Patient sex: M
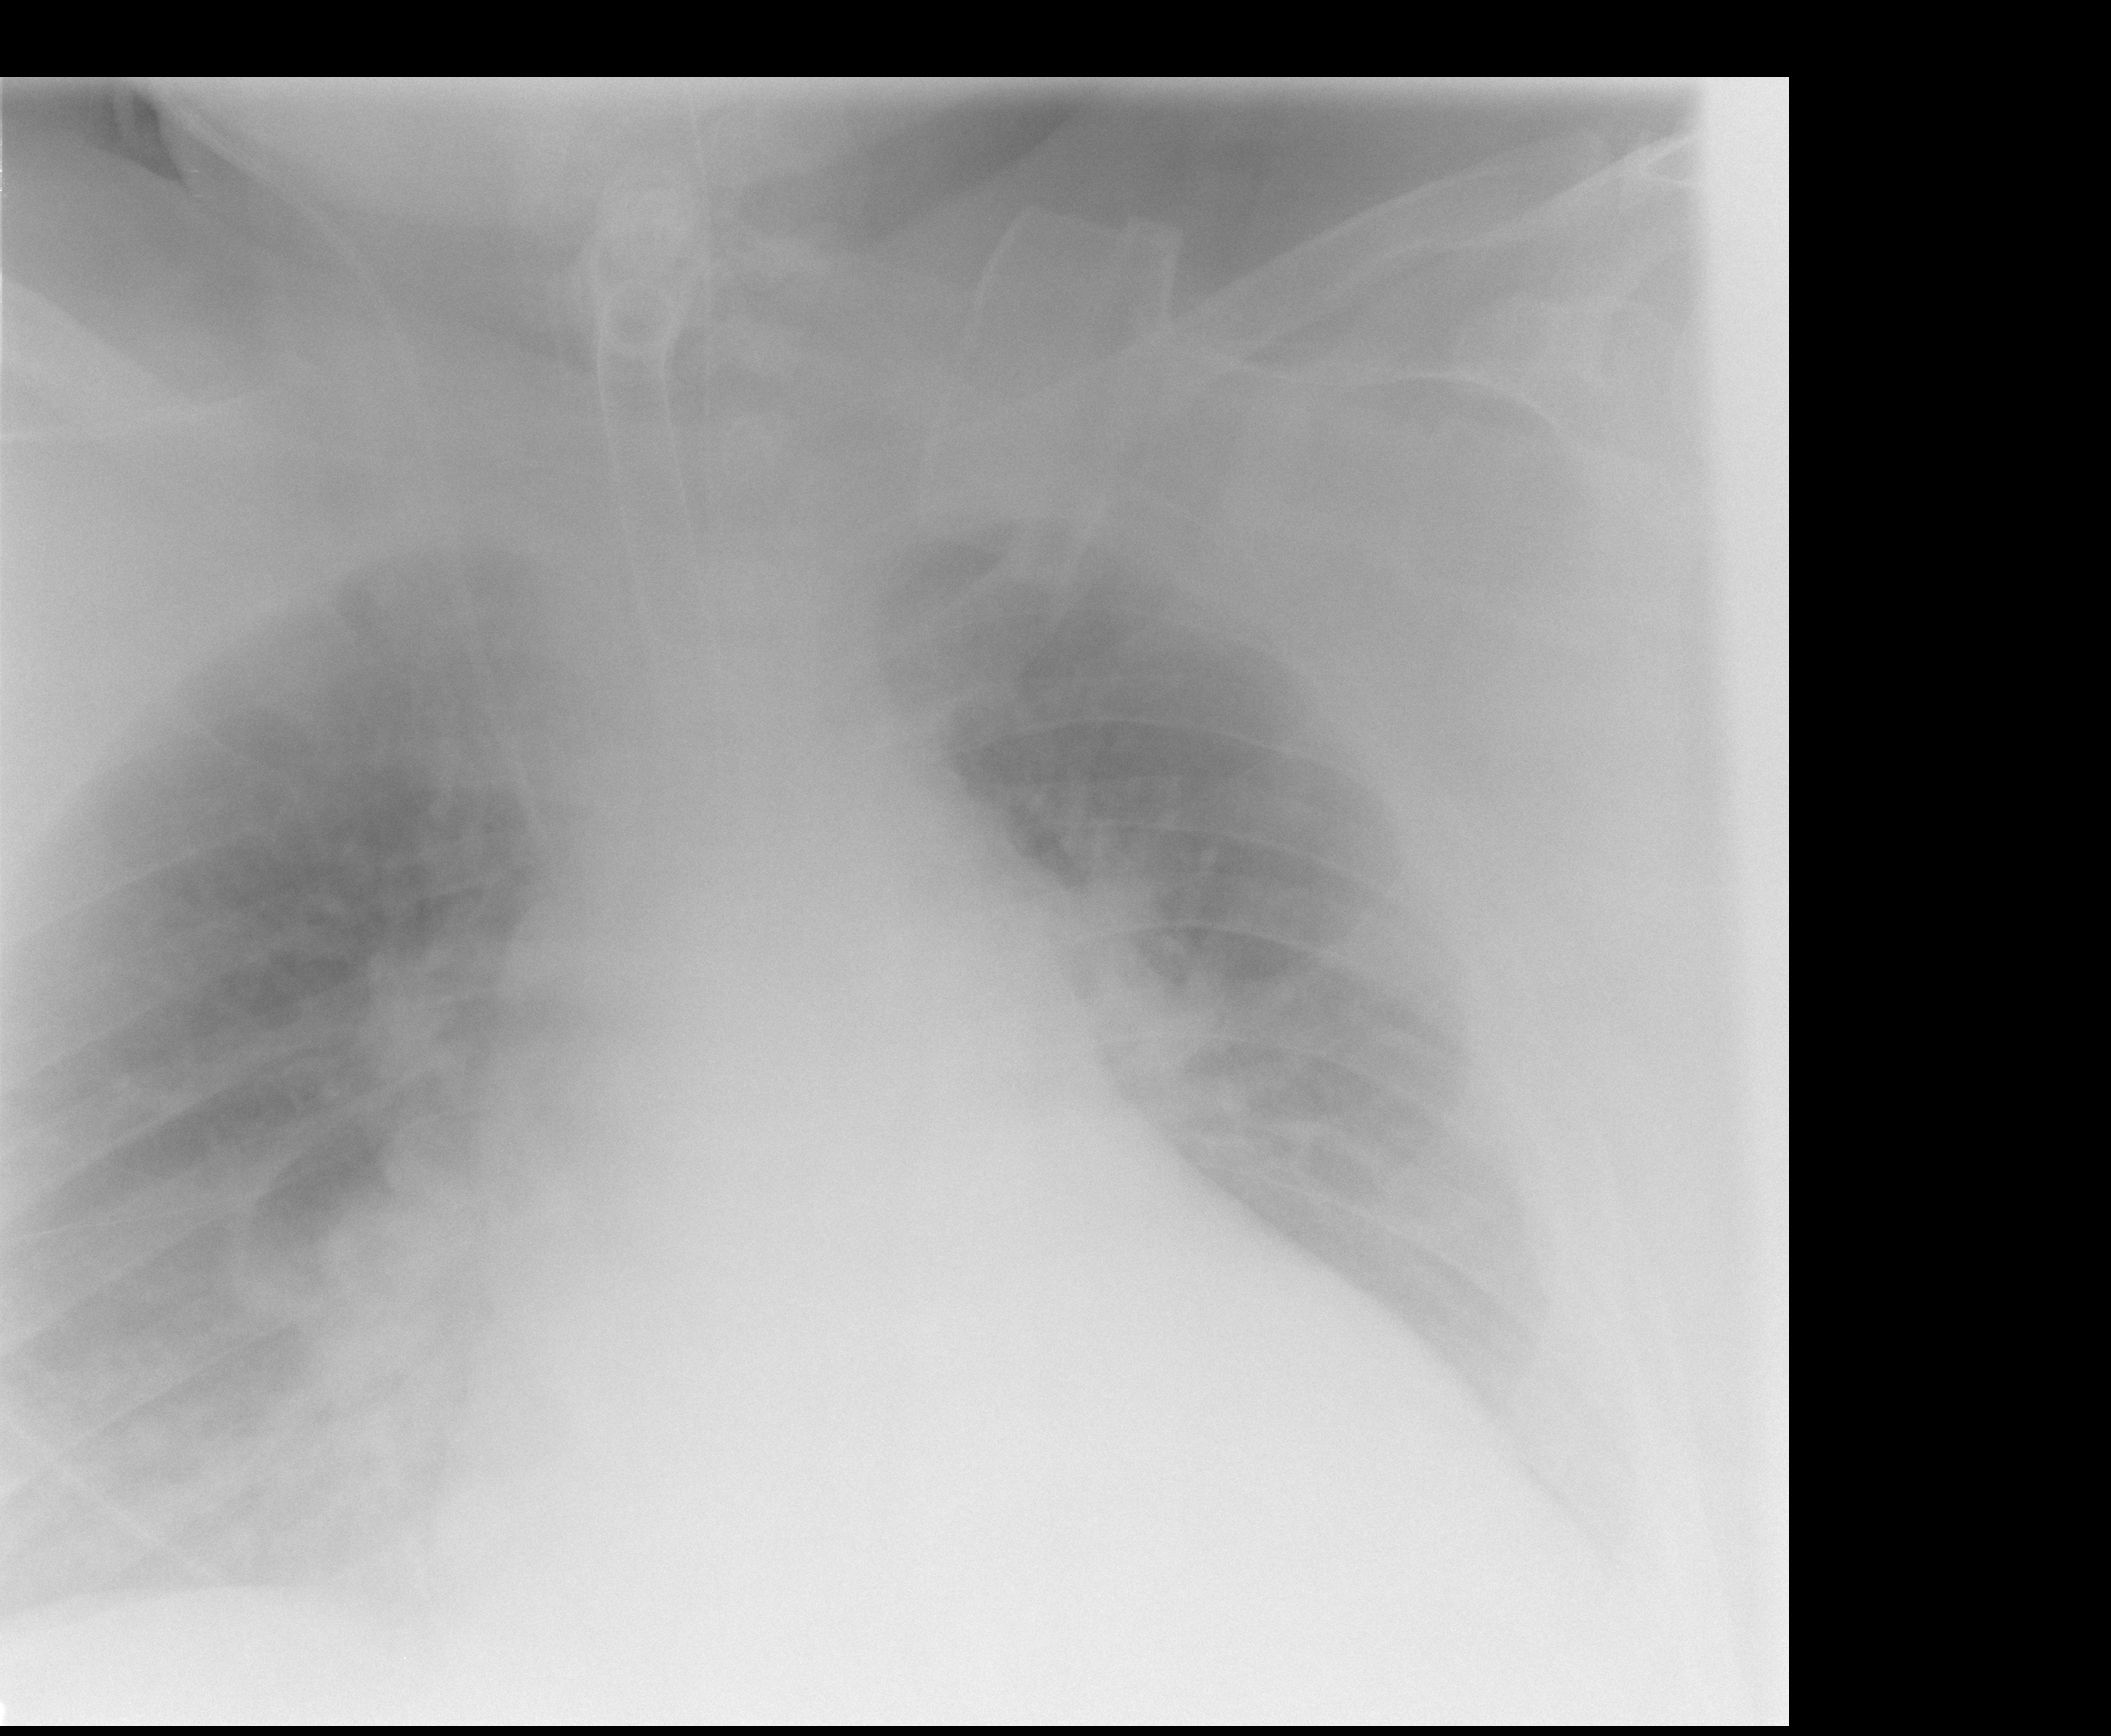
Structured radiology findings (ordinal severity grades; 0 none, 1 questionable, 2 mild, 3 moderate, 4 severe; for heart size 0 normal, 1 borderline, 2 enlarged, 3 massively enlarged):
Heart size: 2
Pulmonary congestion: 2
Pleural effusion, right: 0
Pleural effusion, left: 1
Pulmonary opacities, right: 2
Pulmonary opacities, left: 0
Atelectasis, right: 2
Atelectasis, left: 1